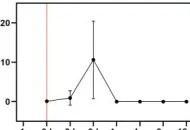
Pulmonary sequelae of COVID-19. Percentage of high attenuation area (HAA%) on CT imaging indicating pulmonary fibrosis.
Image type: pathology (masson_trichrome)